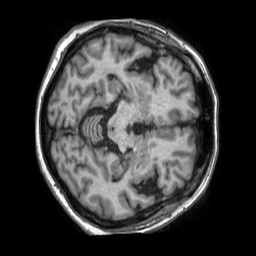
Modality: T1w
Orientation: axial
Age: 56
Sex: female
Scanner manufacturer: philips
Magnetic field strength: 1.5 T
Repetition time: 0.00727 s
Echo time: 0.003297 s